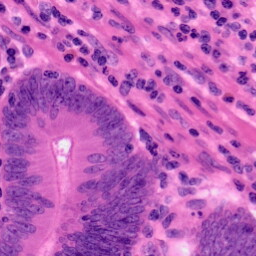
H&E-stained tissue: Colon